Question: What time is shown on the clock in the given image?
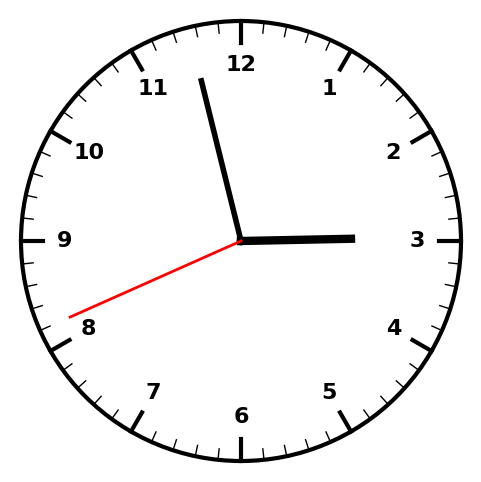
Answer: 02:57:41